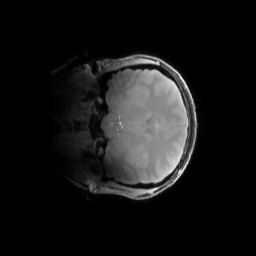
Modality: PDw
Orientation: coronal
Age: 24
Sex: female
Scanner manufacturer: siemens
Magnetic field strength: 6.98 T
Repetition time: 1.3 s
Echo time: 0.00231 s